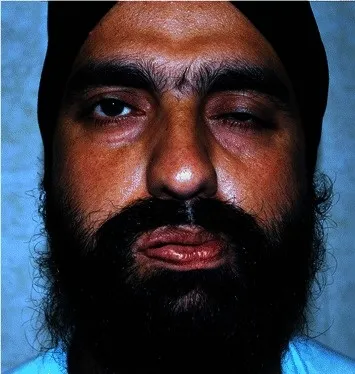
Clinical photograph showing the Bell's palsy (Right).
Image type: medical_photograph (oral_photograph)